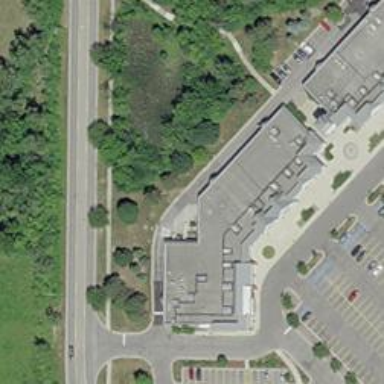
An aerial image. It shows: Clinic.